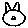
Label: cat